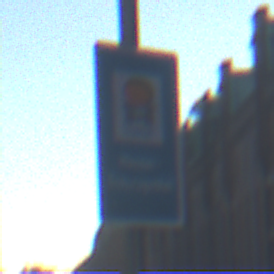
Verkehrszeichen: Wasserschutzgebiet
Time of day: SunriseSunset
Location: Outdoor (Urban)
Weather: Clear
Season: NotSpecified
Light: Natural